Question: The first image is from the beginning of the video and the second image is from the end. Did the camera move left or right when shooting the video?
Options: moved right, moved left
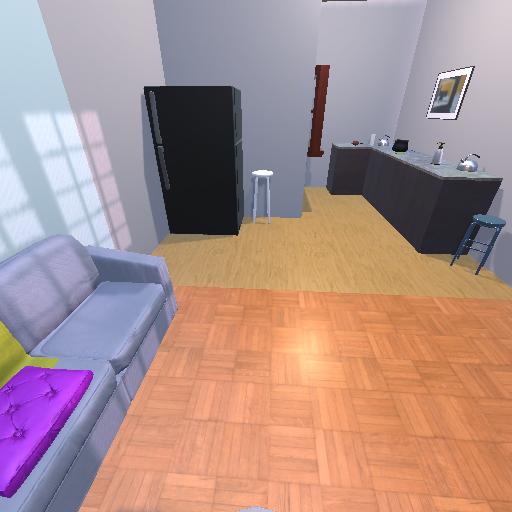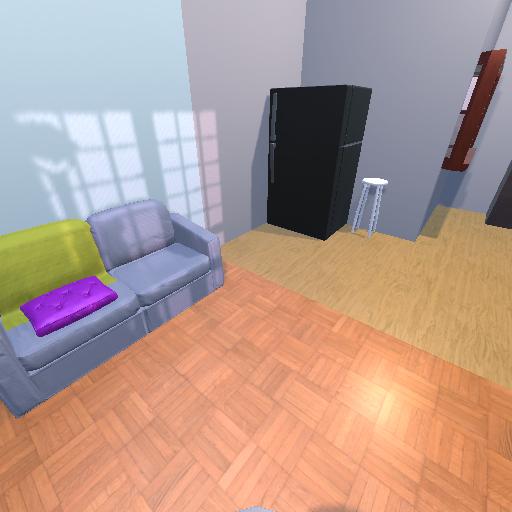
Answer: moved right